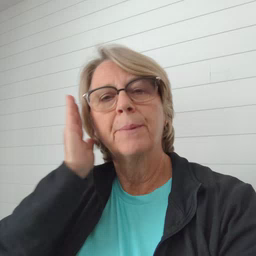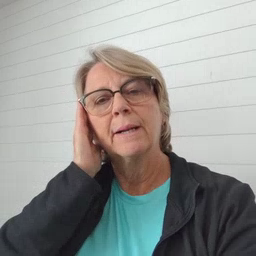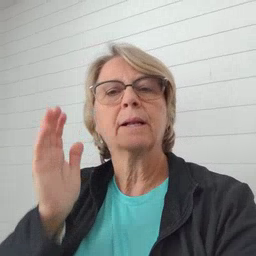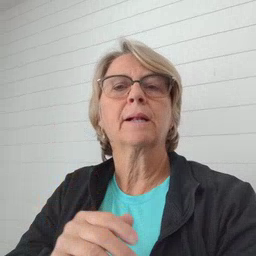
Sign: bed